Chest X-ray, AP view. Patient: 55 years old, sex M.
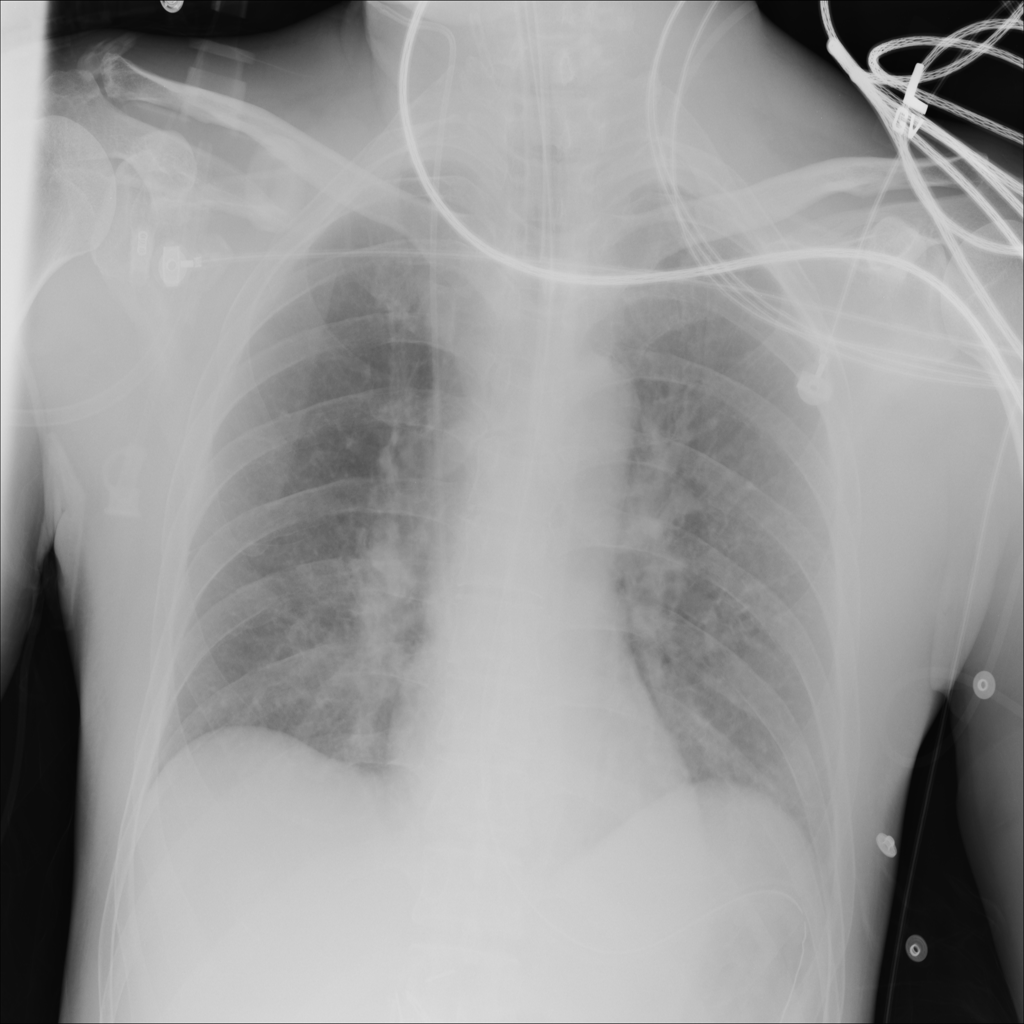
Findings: No Finding